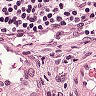
Metastatic tissue present: no